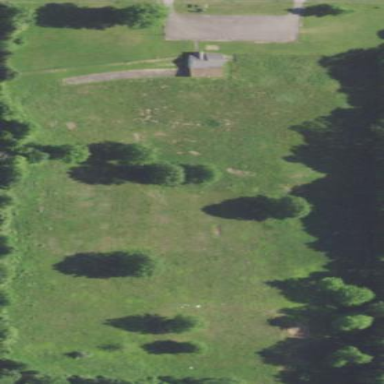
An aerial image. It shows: Driving range for golf practice.